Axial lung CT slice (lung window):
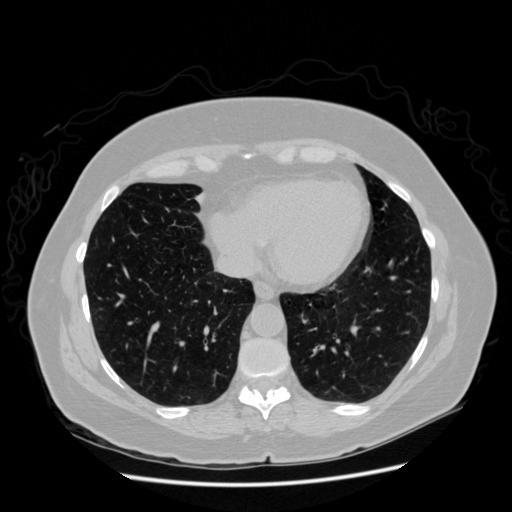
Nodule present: no